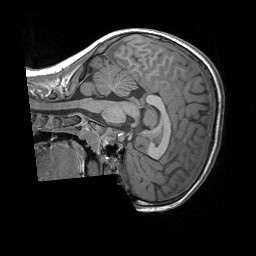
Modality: T1w
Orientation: sagittal
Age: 8
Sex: male
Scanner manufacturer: siemens
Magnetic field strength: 3 T
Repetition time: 1.65 s
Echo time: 0.00203 s